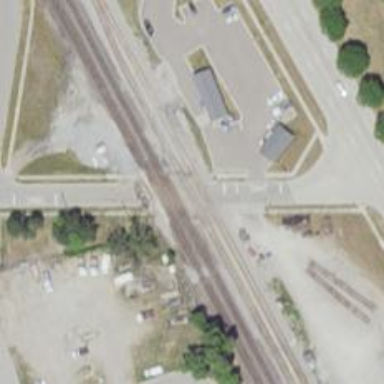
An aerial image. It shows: Level crossing along the railway.